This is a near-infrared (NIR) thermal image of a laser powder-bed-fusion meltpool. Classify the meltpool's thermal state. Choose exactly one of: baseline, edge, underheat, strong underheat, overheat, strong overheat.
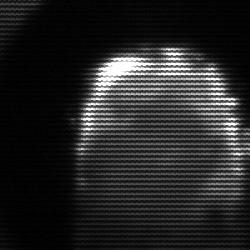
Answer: baseline